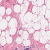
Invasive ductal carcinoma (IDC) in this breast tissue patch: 0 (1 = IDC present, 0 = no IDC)